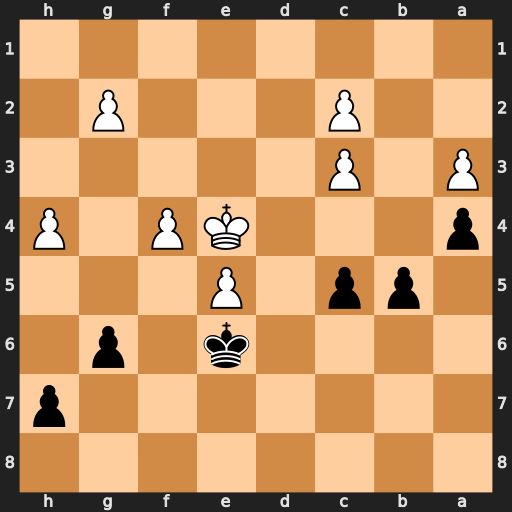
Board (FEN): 8/7p/4k1p1/1pp1P3/p3KP1P/P1P5/2P3P1/8
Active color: b
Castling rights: -
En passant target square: -
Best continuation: b4 cxb4 cxb4 axb4 a3